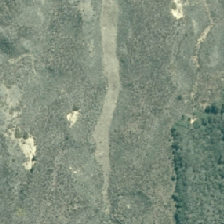
Land cover: low_producing_grassland